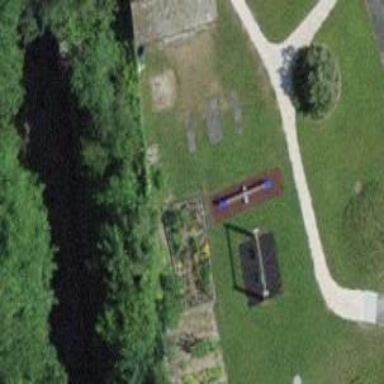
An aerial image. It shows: Playground featuring seesaw.